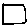
Label: square